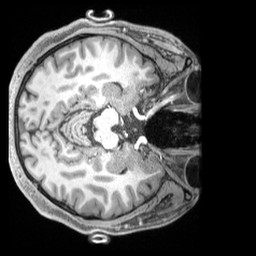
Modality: T1w
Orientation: axial
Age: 24
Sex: male
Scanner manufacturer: siemens
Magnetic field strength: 3 T
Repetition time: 2.4 s
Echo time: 0.00226 s